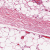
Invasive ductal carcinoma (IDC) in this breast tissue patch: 0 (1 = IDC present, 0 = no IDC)